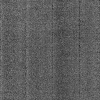
Atmospheric dust classification: dusty